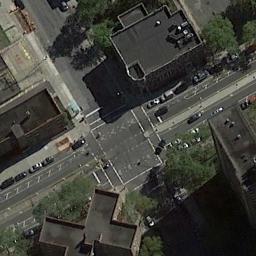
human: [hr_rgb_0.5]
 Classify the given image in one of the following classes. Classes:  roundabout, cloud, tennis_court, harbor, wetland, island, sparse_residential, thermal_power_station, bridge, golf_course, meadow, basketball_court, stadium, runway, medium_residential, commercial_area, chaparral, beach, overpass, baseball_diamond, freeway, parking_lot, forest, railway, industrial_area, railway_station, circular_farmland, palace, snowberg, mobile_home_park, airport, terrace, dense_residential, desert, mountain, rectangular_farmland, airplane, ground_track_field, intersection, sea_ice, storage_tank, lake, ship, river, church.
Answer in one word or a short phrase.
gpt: intersection